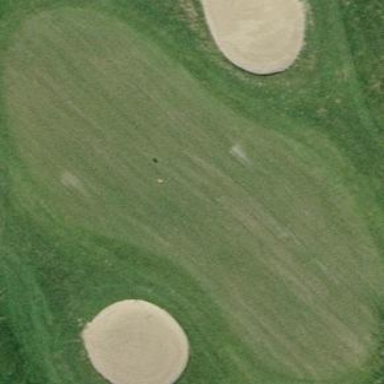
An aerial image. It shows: Green golf area with grass land use.